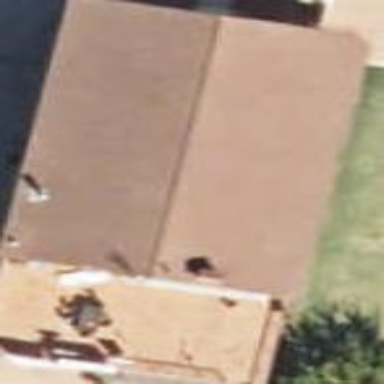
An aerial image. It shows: Simple house.